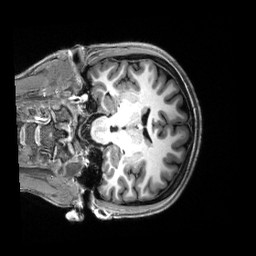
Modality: T1w
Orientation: coronal
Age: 19
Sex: female
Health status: healthy
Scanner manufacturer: siemens
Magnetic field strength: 3 T
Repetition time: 2.5 s
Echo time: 0.00222 s